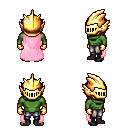
a pixel art fantasy rpg character, male body template, orc, green skin, pink cape, metal pants, brunette pageboy hairstyle, gold helm, gold gloves, black shoes, four views (front, back, left, right), 2x2 character sprite sheet, small pixel art, hard edges, no anti-aliasing